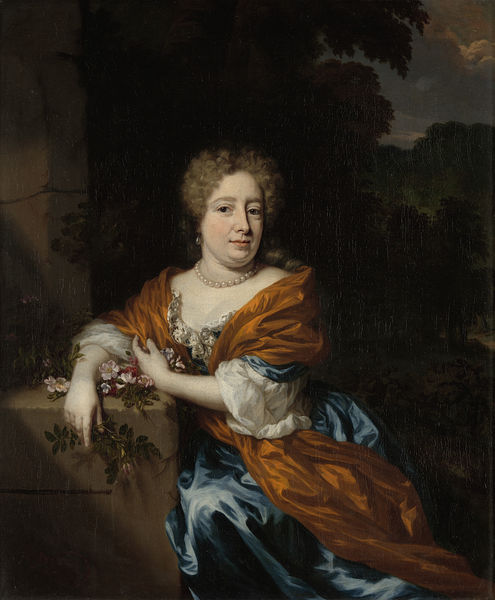
Titel: Portret van Petronella Dunois
Künstler: Nicolaes Maes
Standort: Amsterdam
Institution: Rijksmuseum
Schlagwörter: baum, blau, blätter, dunkel, hand, weiß, wolken, bäume, gelb, landschaft, blumen, frau, hintergrund, kleid, mund, nase, ohrring, orange, rosen, schal, augen, barock, blass, stein, hals, portrait, porträt, brüstung, haare, pflanze, locken, perlen, wald, kette, mauer, perlenkette, ruine, bidnis